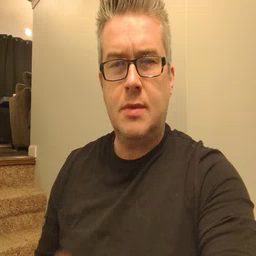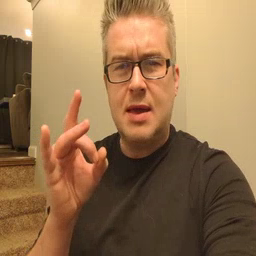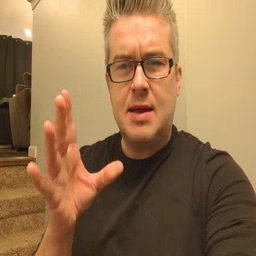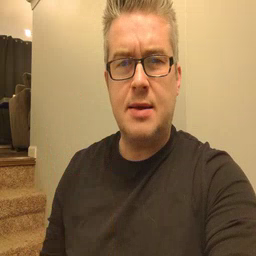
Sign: hate